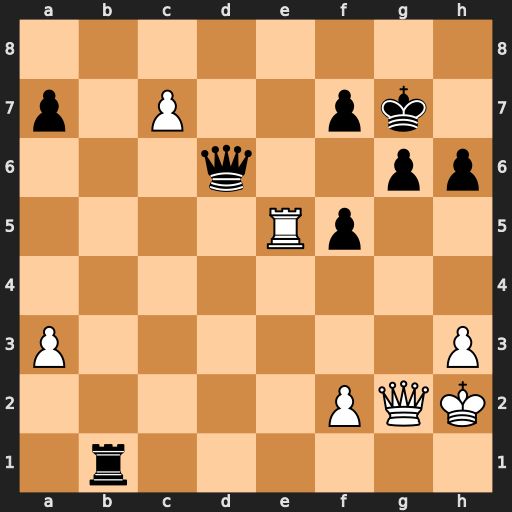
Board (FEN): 8/p1P2pk1/3q2pp/4Rp2/8/P6P/5PQK/1r6
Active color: w
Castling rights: -
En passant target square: -
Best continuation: c8=Q Qxe5+ Qg3